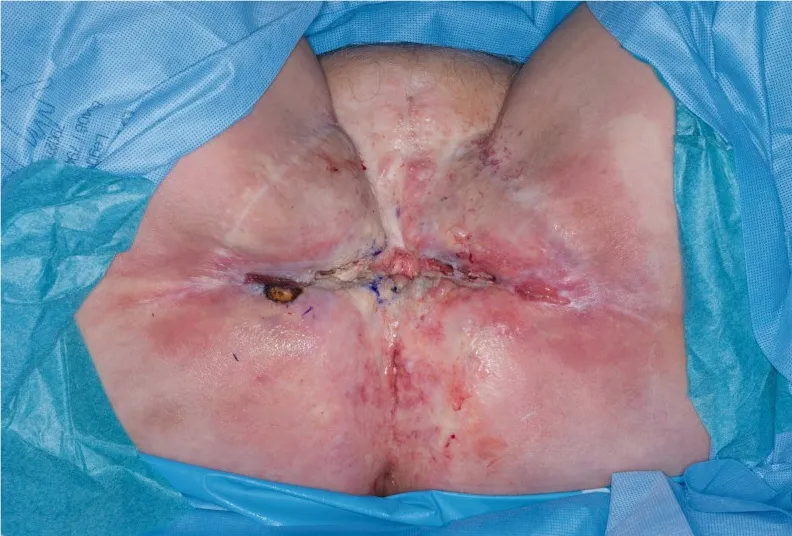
Perineal area prior to resection.
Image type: medical_photograph (other_medical_photograph)